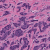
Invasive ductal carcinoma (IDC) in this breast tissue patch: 1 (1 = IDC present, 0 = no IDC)